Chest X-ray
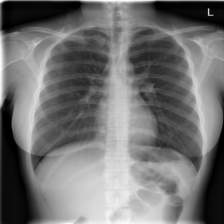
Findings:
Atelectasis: negative
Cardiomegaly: negative
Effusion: negative
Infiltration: negative
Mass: negative
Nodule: negative
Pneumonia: negative
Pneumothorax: negative
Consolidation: negative
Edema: negative
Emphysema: negative
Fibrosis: negative
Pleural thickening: negative
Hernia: negative